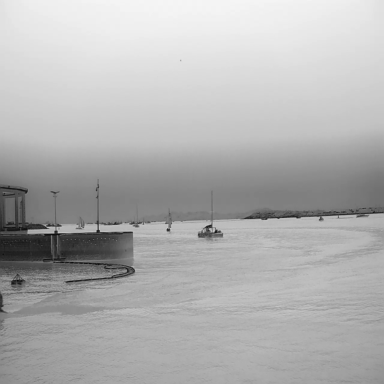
There are 13 objects shown in the infrared image, including six bulk_carriers, and seven sailboats.